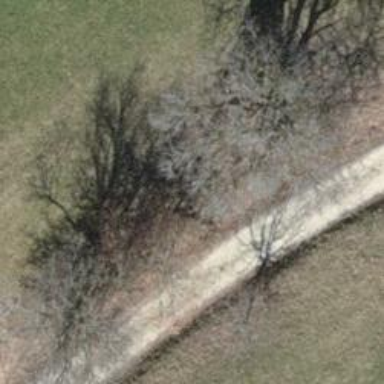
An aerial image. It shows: Gravel track with grade2 tracktype.